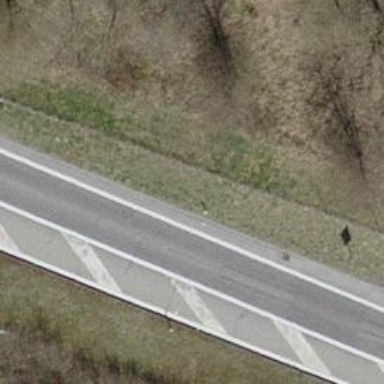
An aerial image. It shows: Motorway link.